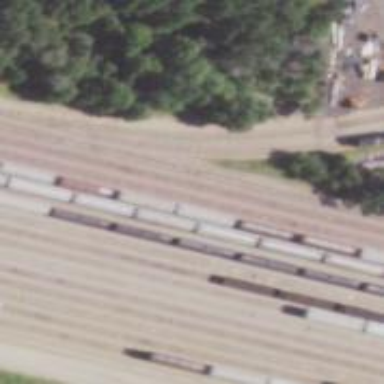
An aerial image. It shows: Rail spur service.